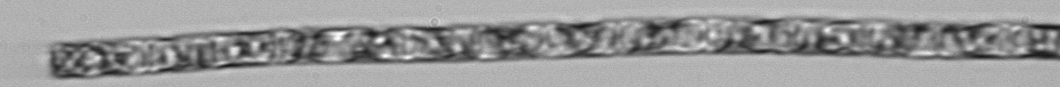
Label: Guinardia_delicatula